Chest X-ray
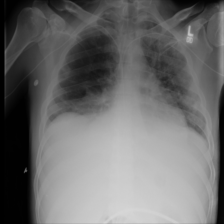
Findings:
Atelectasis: negative
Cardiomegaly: negative
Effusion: negative
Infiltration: positive
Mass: negative
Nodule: negative
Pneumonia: negative
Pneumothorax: negative
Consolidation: negative
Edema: negative
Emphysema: negative
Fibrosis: negative
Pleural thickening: negative
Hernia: negative